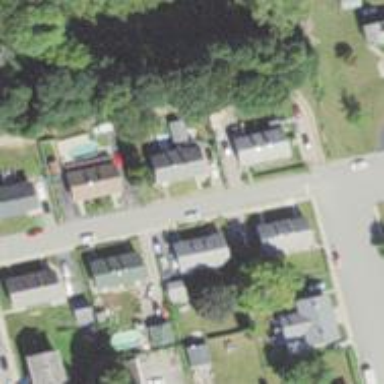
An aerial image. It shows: Residential driveway designated as service road.